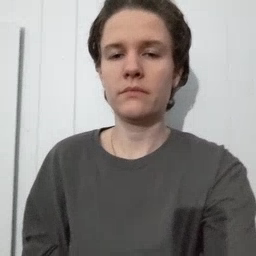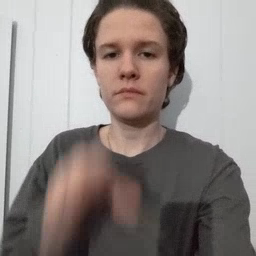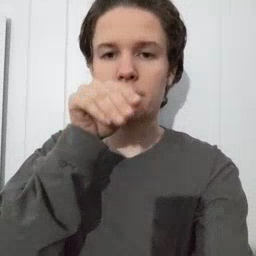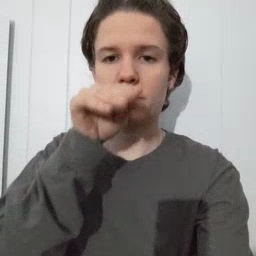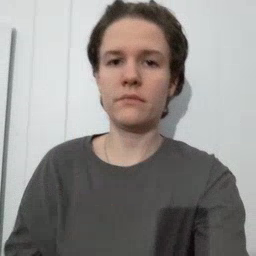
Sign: goose